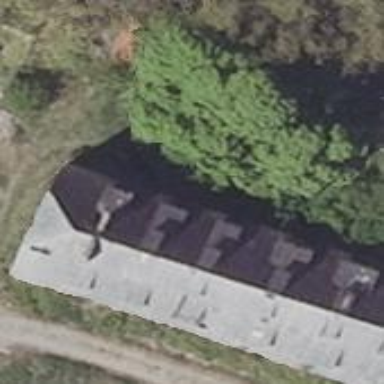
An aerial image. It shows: Manufacturing building.